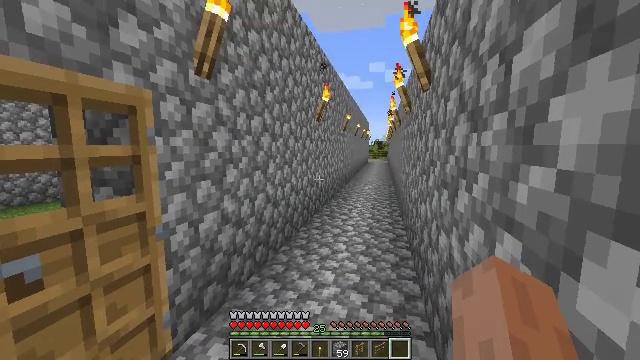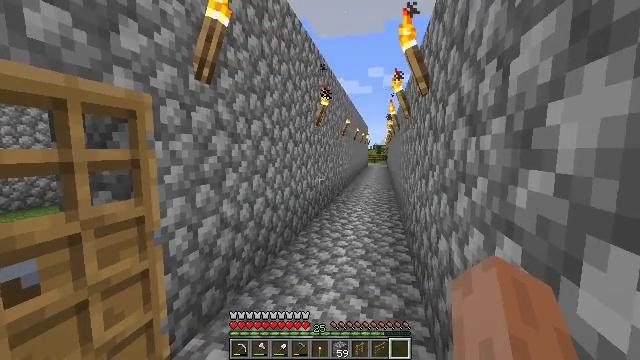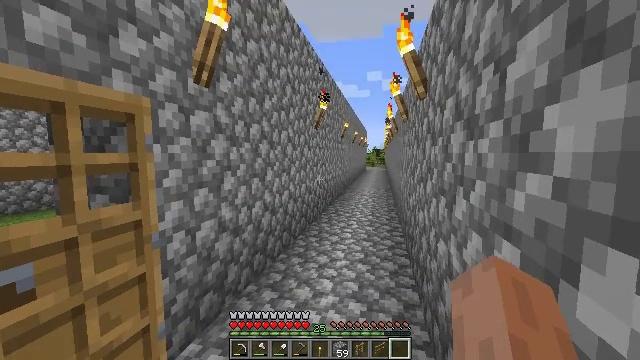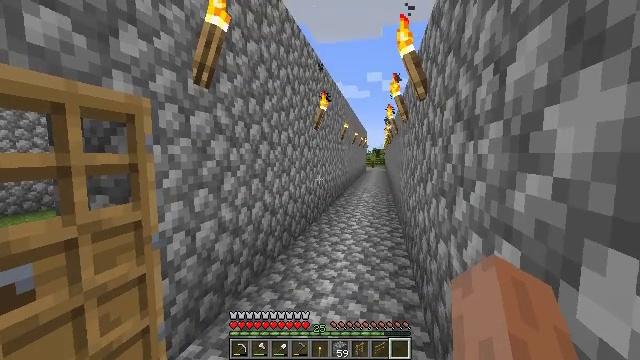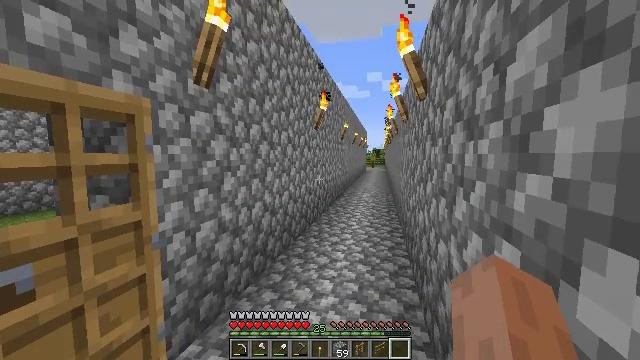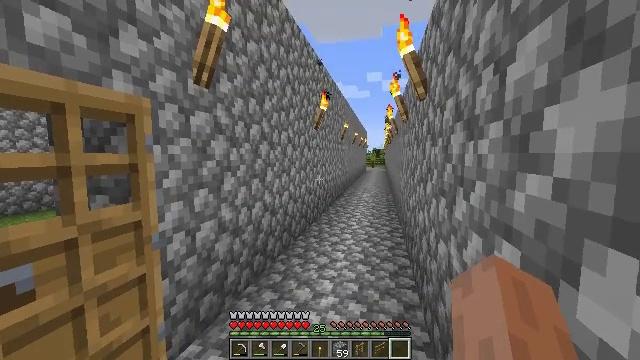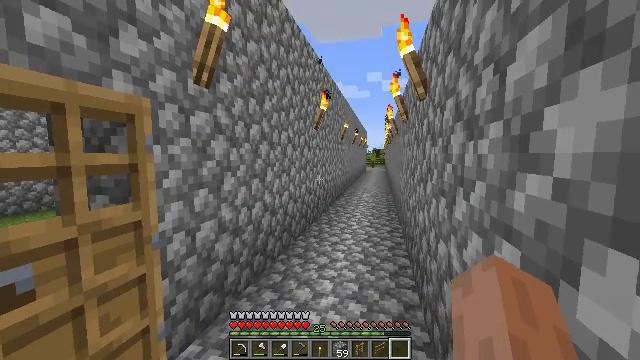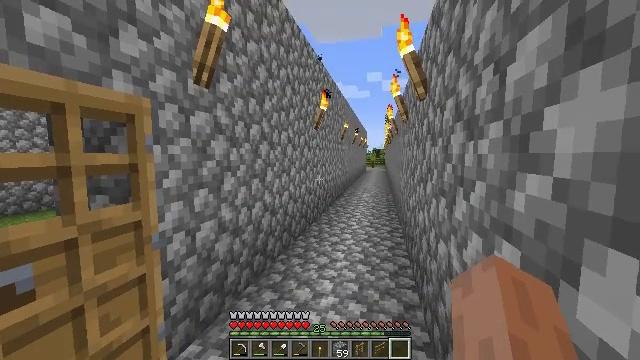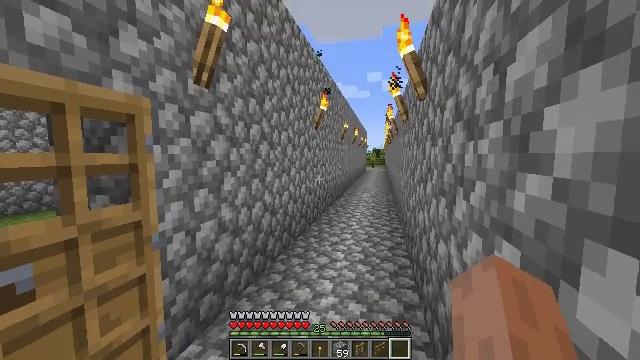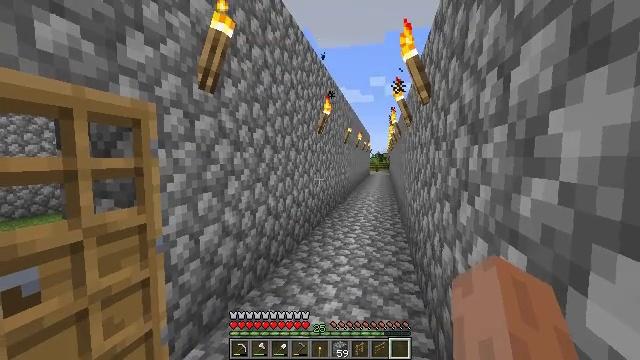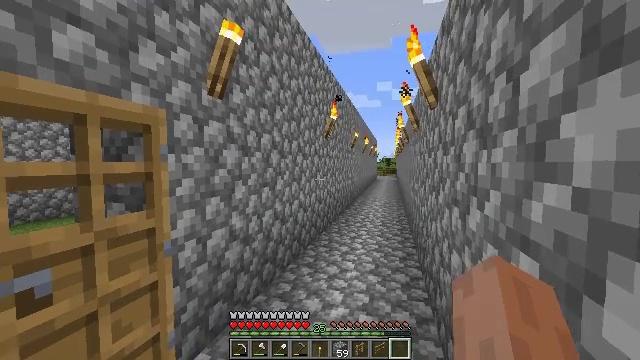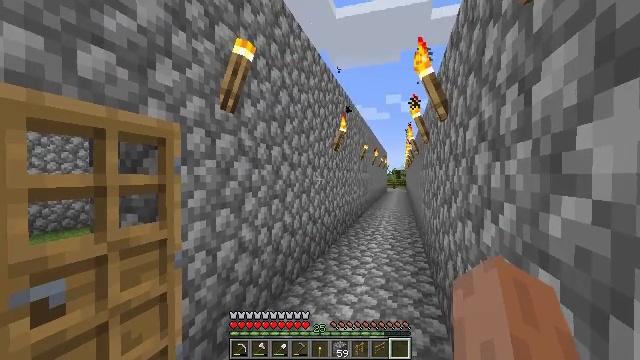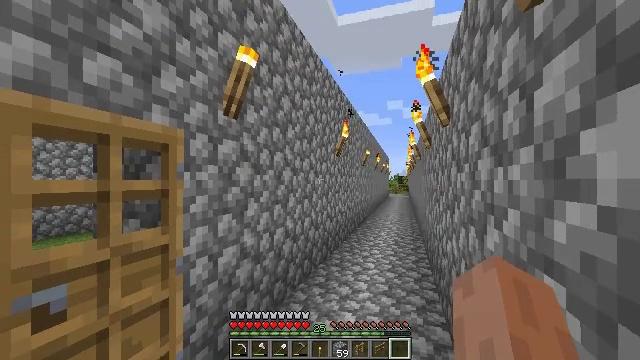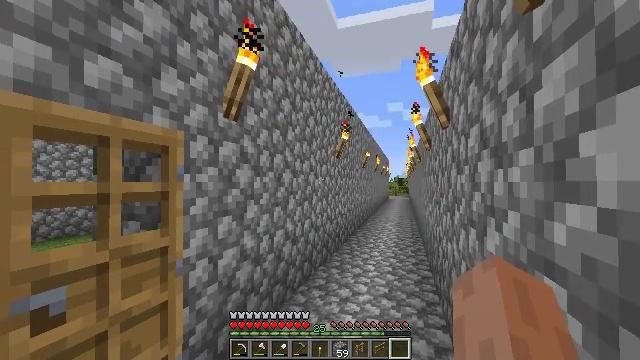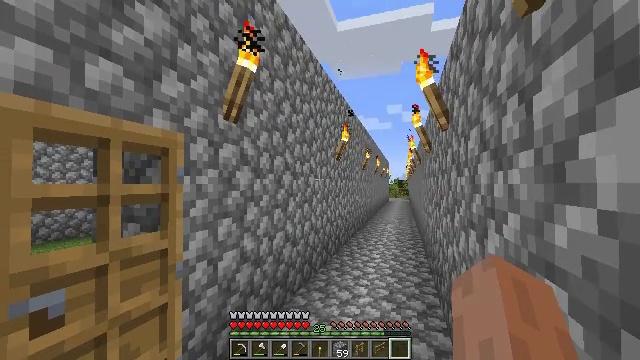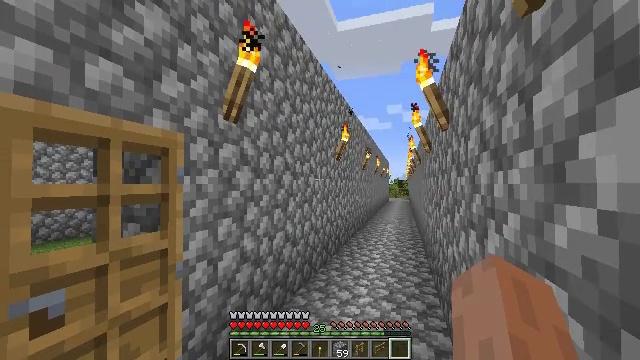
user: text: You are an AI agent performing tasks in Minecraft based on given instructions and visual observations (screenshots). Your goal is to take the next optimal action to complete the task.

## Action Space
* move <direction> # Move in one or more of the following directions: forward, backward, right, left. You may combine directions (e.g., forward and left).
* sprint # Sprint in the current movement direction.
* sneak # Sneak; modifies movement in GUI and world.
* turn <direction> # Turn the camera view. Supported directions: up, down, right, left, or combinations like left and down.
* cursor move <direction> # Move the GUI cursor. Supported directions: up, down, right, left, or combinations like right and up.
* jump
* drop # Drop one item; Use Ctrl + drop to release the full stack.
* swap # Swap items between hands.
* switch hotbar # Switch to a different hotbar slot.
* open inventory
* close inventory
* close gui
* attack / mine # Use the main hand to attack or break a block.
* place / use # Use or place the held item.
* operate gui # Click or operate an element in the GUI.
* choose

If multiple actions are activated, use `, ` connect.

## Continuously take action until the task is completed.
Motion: motion action
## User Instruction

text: Craft granite stairs.
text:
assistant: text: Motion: no_op
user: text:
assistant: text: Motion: no_op
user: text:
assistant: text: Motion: no_op
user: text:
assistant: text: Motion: no_op
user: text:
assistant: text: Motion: no_op
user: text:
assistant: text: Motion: no_op
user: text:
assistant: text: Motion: no_op
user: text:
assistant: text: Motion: no_op
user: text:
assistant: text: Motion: no_op
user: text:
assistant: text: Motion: turn left and up
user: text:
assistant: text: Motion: turn left and up
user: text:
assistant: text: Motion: turn up
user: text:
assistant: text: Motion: no_op
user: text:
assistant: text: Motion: no_op
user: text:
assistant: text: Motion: no_op
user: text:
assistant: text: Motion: no_op
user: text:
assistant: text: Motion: no_op
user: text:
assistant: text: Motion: no_op
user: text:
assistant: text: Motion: no_op
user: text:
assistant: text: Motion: no_op
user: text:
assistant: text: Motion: no_op
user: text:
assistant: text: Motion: no_op
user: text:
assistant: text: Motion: no_op
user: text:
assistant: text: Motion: no_op
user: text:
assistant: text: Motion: no_op
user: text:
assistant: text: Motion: no_op
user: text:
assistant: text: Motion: no_op
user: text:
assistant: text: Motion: turn right and down
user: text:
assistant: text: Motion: move forward, turn right and down
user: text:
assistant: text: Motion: move forward